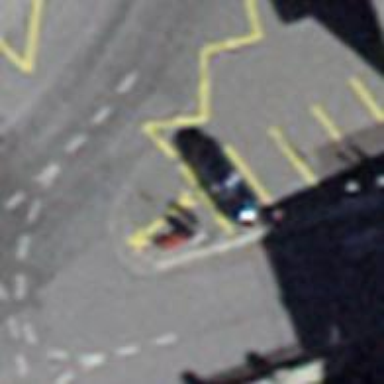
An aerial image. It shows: Bus stop with platform for public transport.